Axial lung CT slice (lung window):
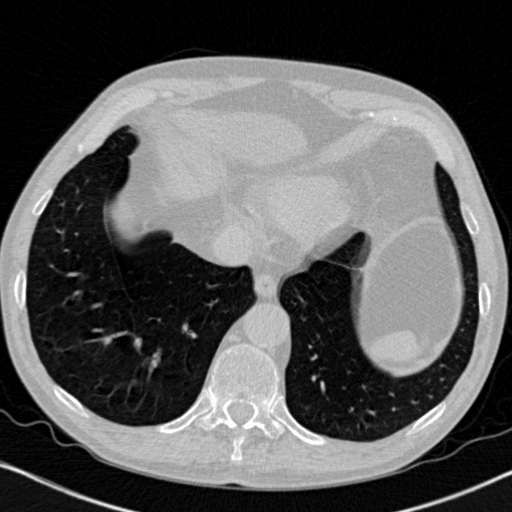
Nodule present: no